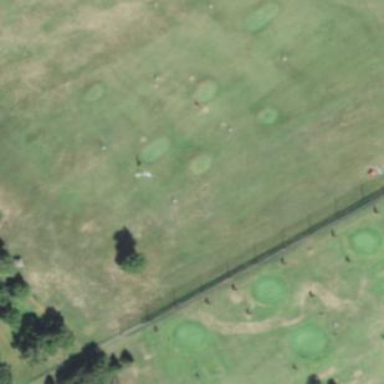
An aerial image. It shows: Golf driving range set on grassy land.